Aerial crown-view tile of a tropical tree (Barro Colorado Island, Panama), acquired 20250715:
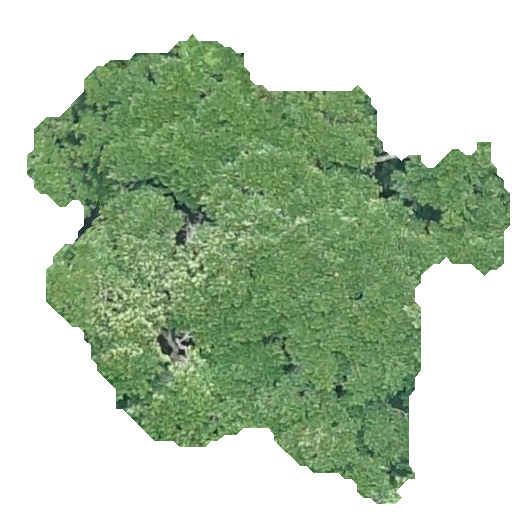
Species: Ficus insipida
GBIF accepted scientific name: Ficus insipida
Crown area: 203.132 m²